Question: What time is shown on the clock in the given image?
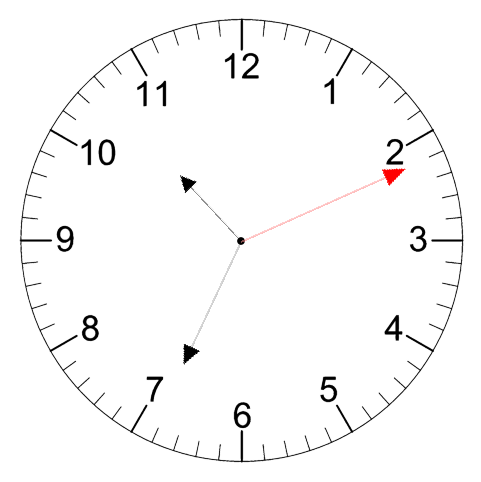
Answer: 10:34:11